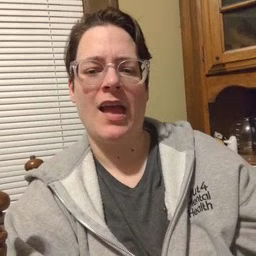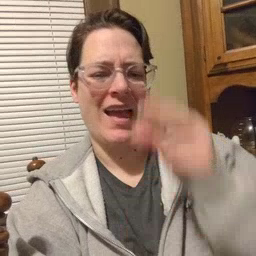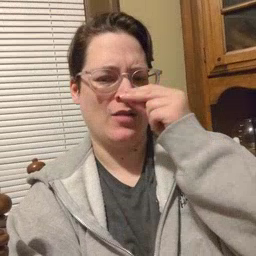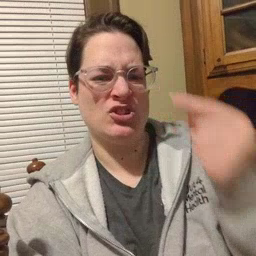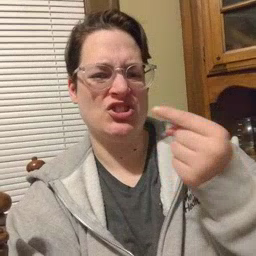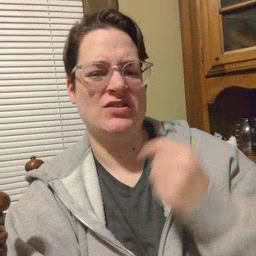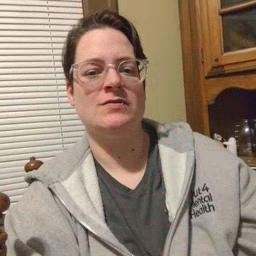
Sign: owie